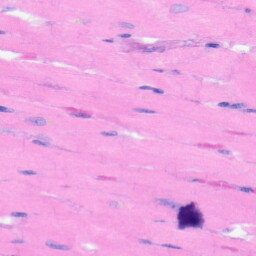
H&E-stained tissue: Heart